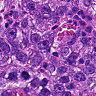
Metastatic tissue present: yes